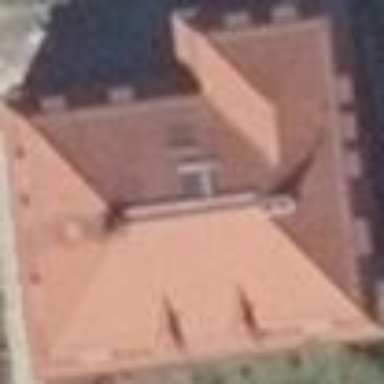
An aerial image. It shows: Residential building with hipped roof covered in red roof tiles.